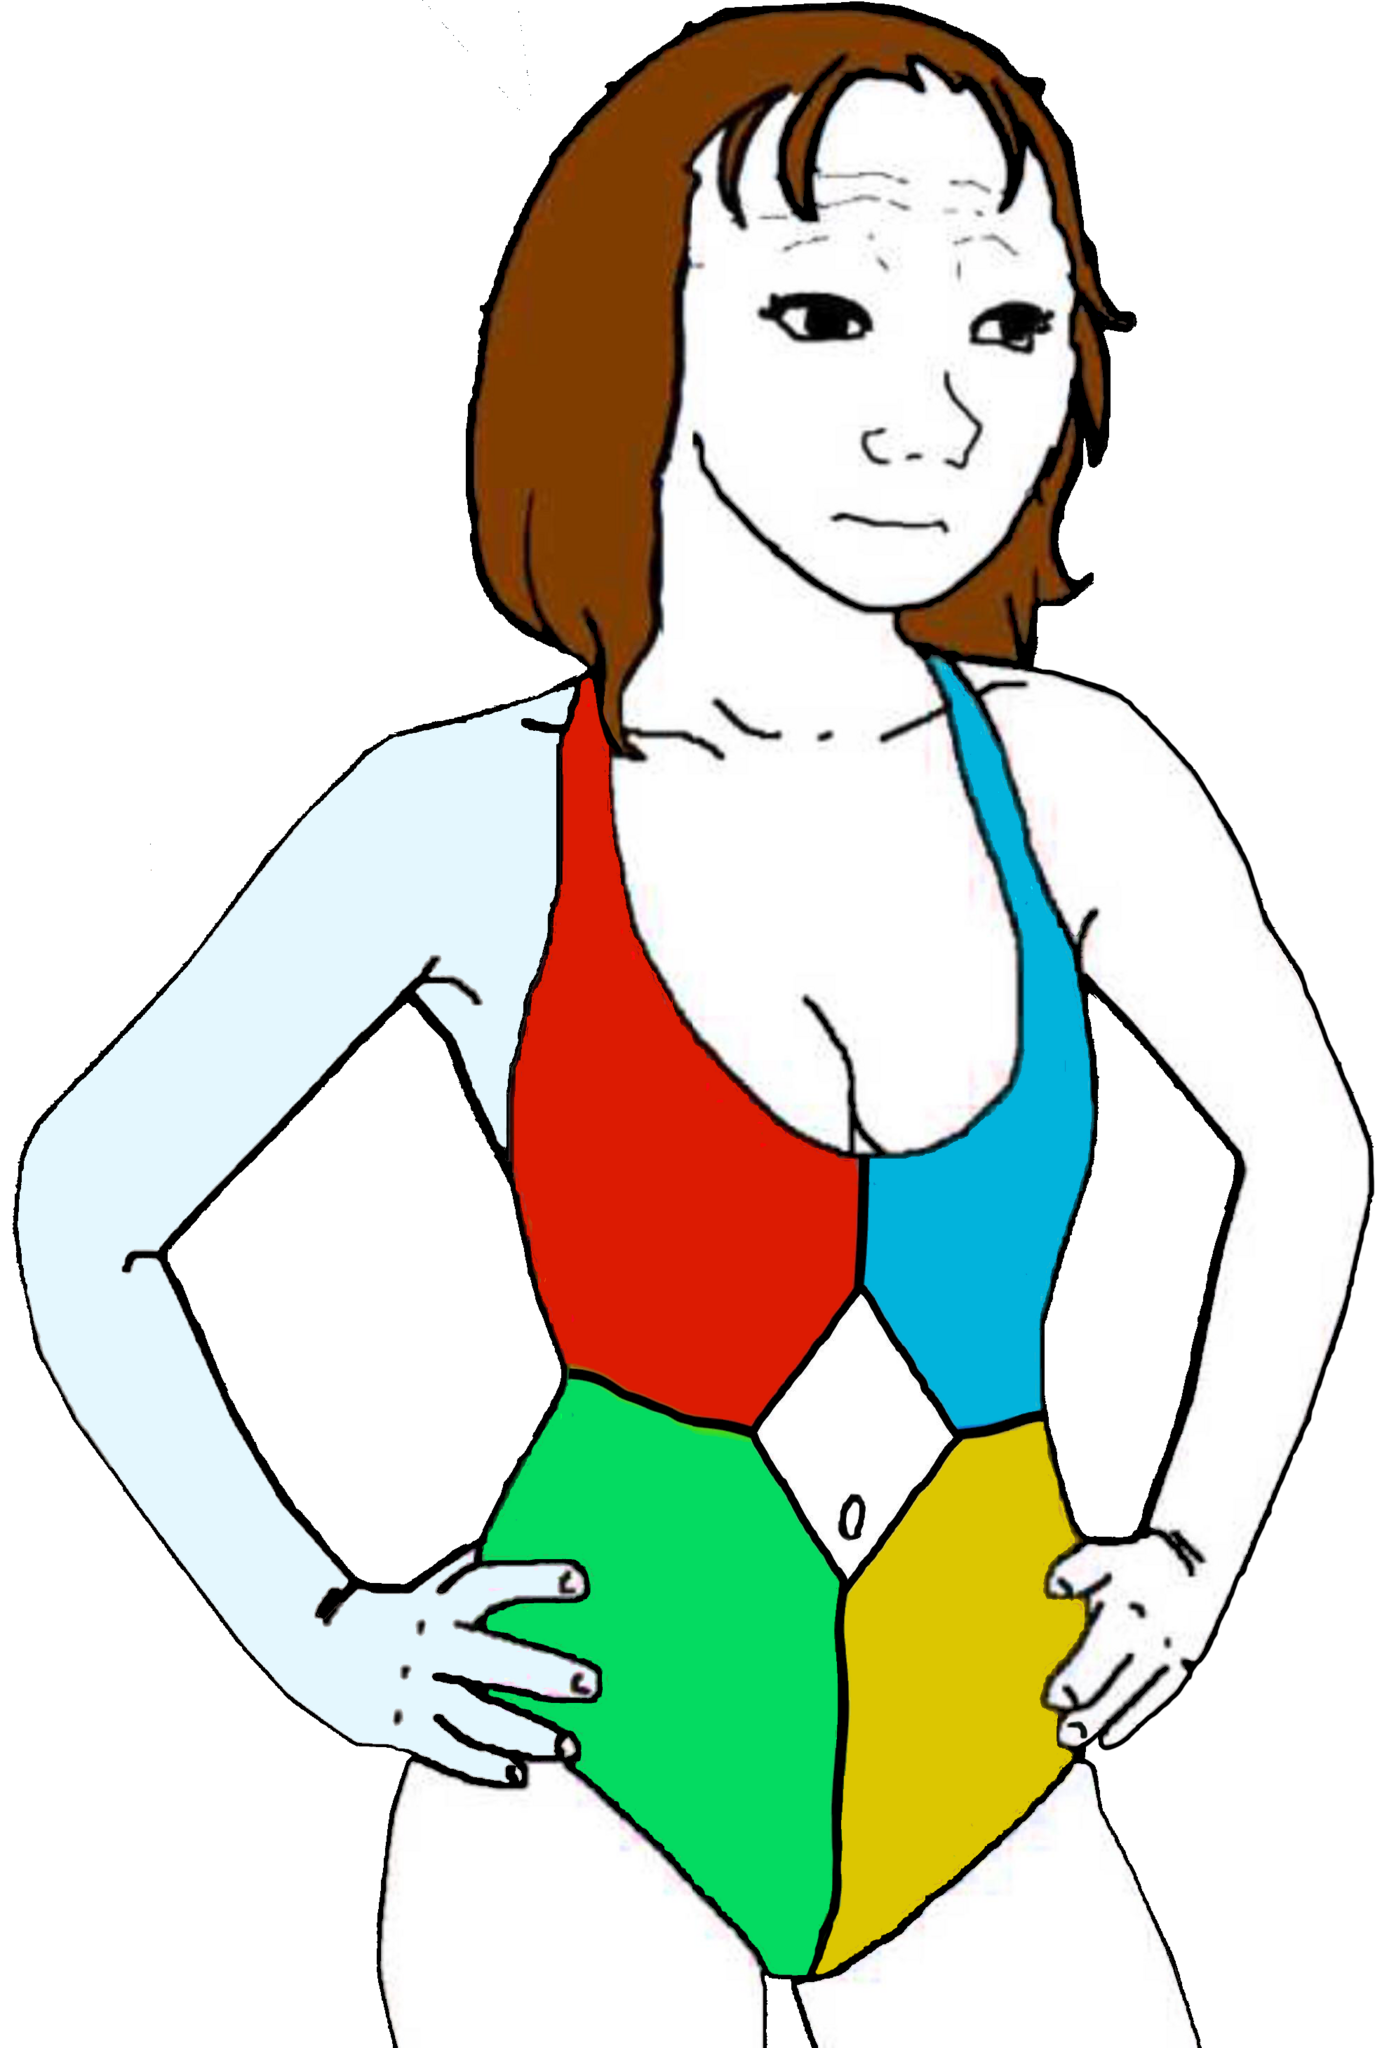
Label: 5_Daddys_Girl